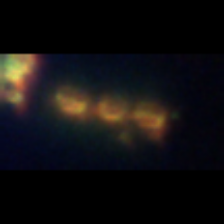
Taxon: Chaetoceros
Group: Diatoms